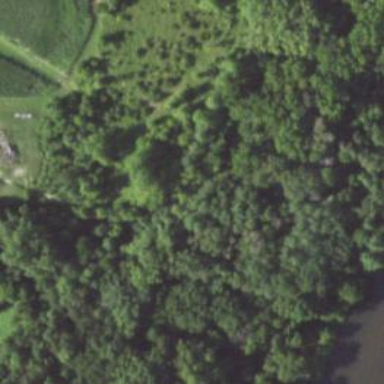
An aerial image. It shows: Mixed woodland area with variety of leaf cycles.